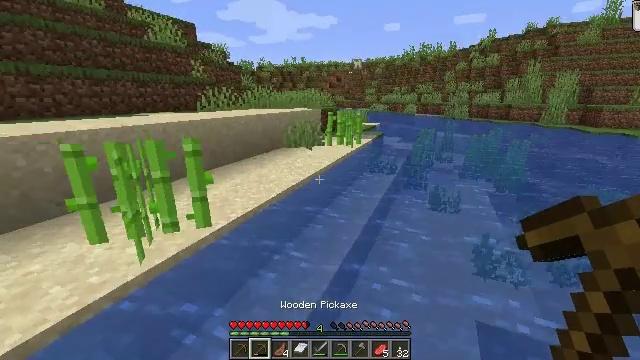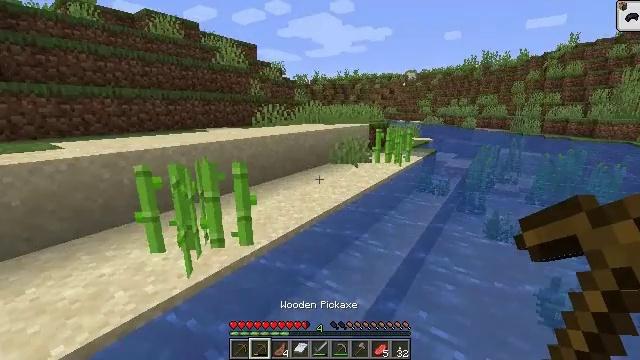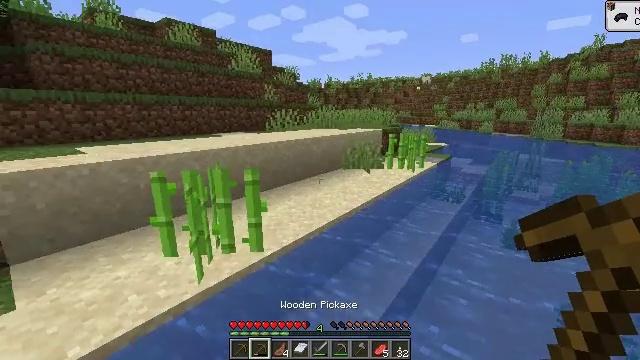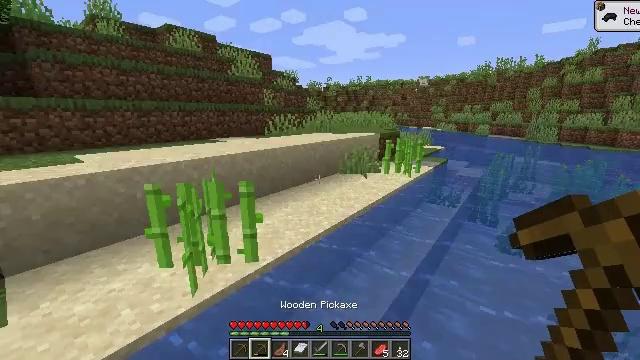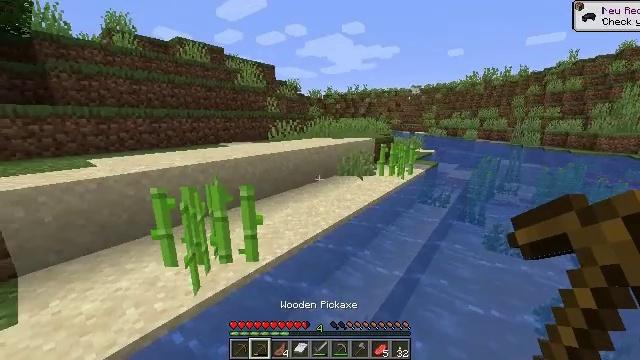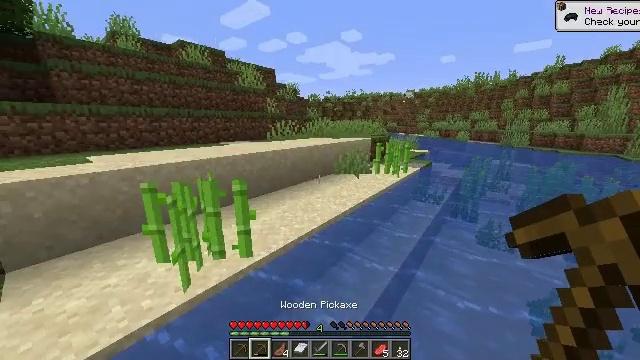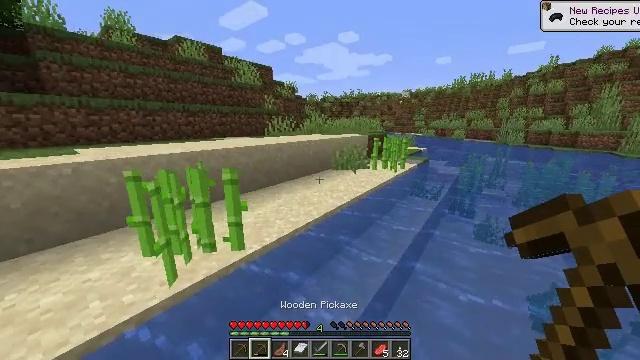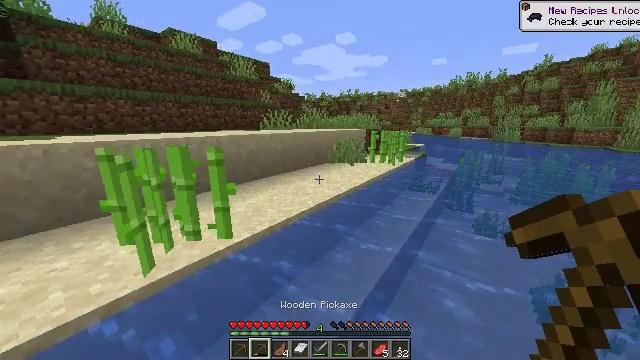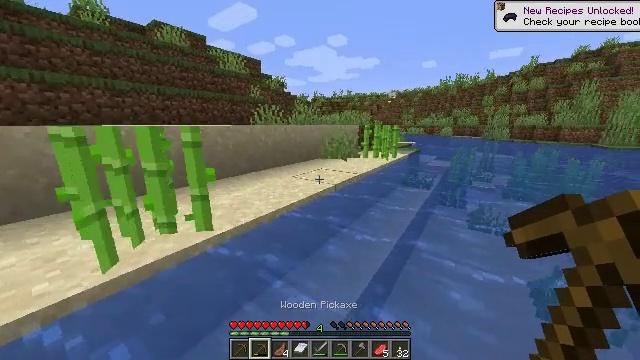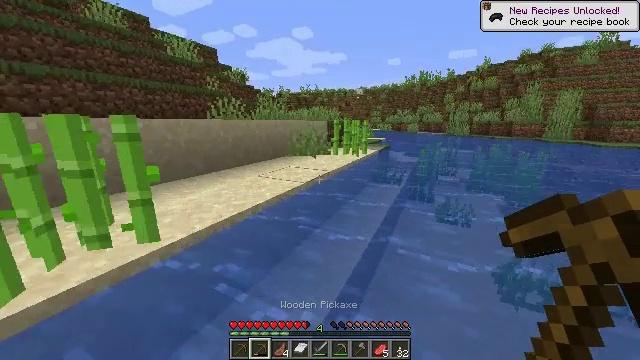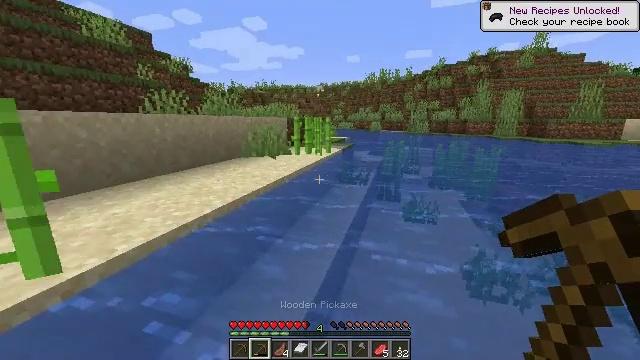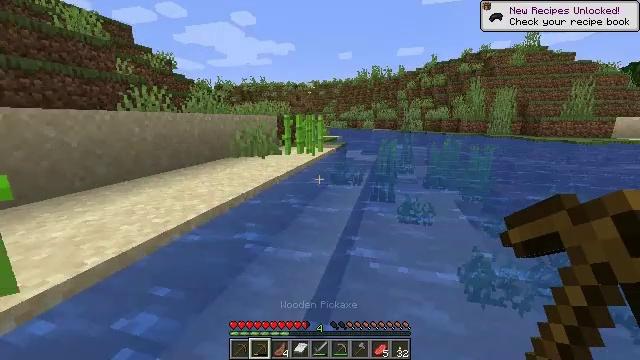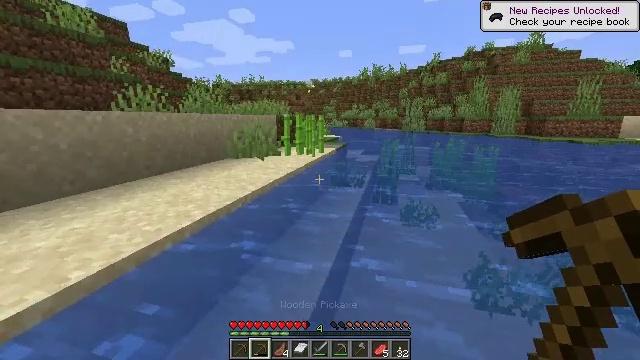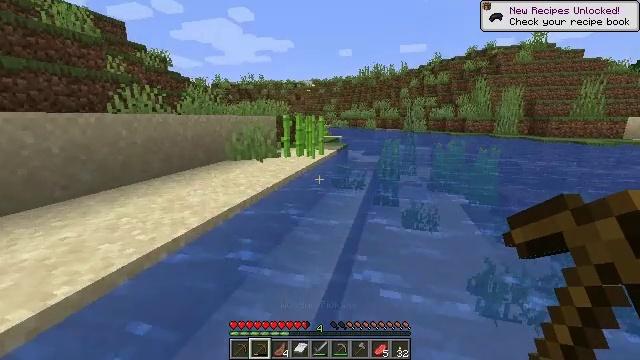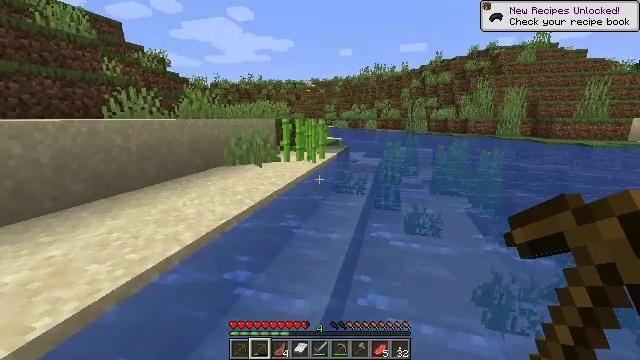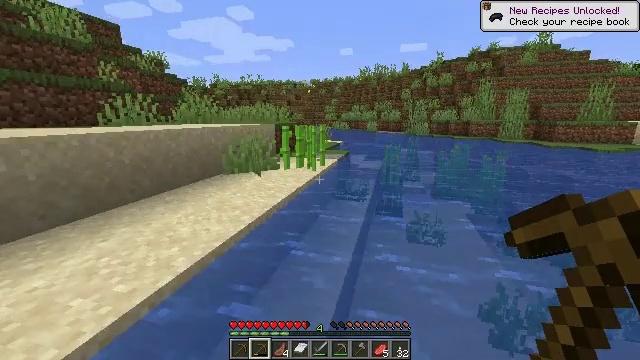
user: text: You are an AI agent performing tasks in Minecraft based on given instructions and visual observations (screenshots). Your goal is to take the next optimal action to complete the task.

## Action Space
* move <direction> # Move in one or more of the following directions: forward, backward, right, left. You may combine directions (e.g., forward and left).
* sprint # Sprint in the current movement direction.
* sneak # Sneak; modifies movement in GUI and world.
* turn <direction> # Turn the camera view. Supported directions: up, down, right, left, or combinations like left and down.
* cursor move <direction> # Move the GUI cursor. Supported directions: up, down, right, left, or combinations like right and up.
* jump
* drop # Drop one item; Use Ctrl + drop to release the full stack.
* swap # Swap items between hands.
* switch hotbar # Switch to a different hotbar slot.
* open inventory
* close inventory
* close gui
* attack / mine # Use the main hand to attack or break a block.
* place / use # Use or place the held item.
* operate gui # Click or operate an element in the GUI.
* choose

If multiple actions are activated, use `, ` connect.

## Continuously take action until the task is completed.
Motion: motion action
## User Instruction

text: Break the sugar cane.
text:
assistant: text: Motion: move forward, sprint, turn left and up, jump
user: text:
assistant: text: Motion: move forward, sprint, turn left, jump
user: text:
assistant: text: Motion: move forward, sprint, jump
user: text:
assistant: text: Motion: move forward, sprint, jump
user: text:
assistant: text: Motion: move forward, sprint, jump
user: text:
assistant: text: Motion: move forward, sprint, jump
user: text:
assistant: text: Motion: move forward, sprint, jump
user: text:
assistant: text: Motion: move forward, sprint, turn right, jump
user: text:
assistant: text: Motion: move forward, sprint, turn right, jump
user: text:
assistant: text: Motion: move forward, sprint, turn right, jump
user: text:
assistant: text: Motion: move forward, sprint, turn right, jump
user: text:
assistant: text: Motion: move forward, sprint, jump
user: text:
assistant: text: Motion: move forward, sprint, jump
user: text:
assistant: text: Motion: move forward, sprint, jump
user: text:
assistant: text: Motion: move forward, sprint, jump
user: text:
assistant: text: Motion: move forward, sprint, jump
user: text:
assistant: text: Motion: move forward, sprint, jump
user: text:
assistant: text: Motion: move forward, sprint, turn left, jump
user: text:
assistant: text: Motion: move forward, sprint, turn left, jump
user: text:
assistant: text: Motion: move forward, sprint, turn left, jump
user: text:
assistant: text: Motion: move forward, sprint, turn left, jump
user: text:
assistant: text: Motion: move forward, sprint, turn left, jump
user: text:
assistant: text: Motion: move forward, sprint, turn left, jump
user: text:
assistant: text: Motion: move forward, sprint, turn left, jump
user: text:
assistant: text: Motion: move forward, sprint, turn left, jump
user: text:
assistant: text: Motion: move forward, sprint, turn left, jump
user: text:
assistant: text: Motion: move forward, sprint, turn left, jump
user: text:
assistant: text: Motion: move forward, sprint, turn left, jump
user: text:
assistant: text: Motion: move forward, sprint, turn left, jump
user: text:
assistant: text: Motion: move forward, sprint, turn left, jump